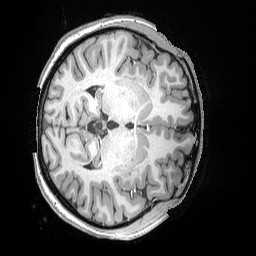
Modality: T1w
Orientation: axial
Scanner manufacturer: siemens
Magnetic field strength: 3 T
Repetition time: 2.53 s
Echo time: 0.00169 s